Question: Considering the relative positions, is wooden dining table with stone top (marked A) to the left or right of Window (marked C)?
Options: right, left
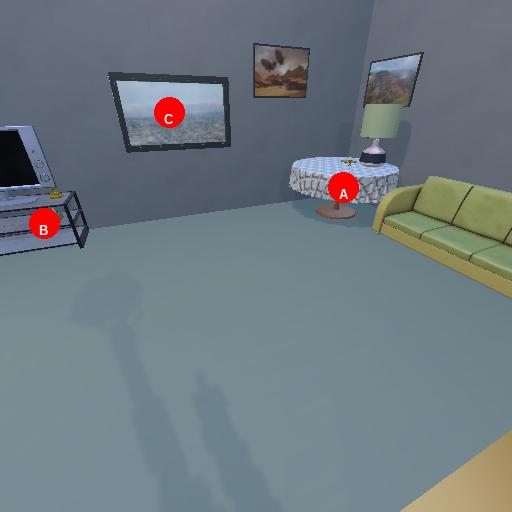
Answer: right